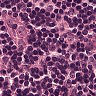
Metastatic tissue present: no